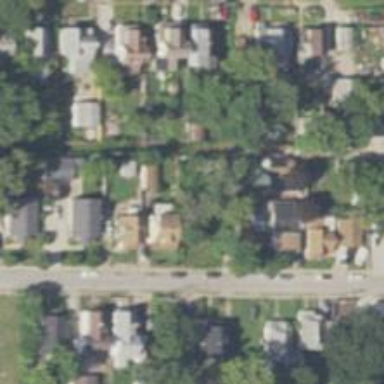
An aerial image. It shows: Alley classified as service road.